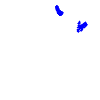
Particle: electron